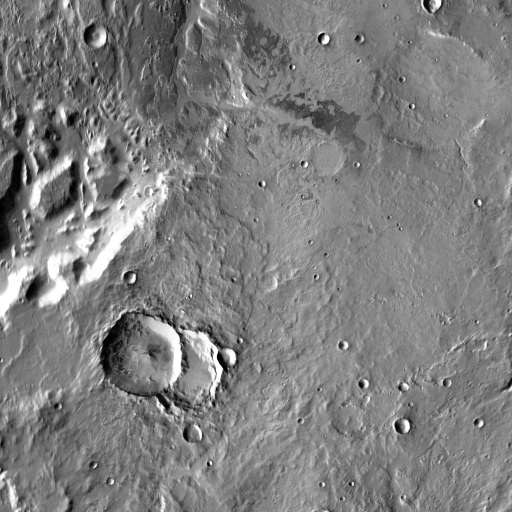
Crater classes present: Background, Other, Layered, Buried, Secondary